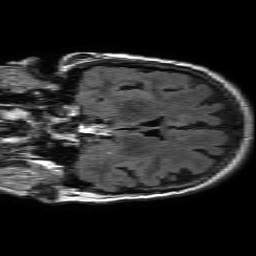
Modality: FLAIR
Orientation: coronal
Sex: female
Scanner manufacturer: philips
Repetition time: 11 s
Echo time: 0.125 s